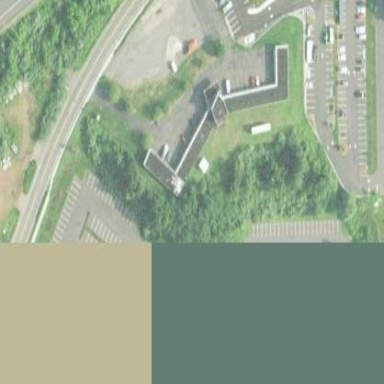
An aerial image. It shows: Building that is motel.